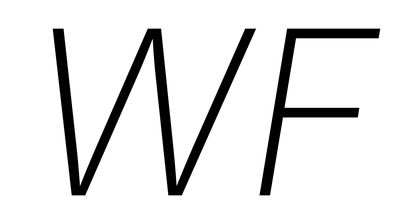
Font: Inter-Italic_ExtraLight_Italic